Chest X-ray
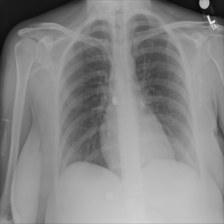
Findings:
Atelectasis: negative
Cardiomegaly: negative
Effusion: negative
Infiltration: negative
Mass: negative
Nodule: negative
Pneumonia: negative
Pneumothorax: negative
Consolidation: negative
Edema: negative
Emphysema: negative
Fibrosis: negative
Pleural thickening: negative
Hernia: negative